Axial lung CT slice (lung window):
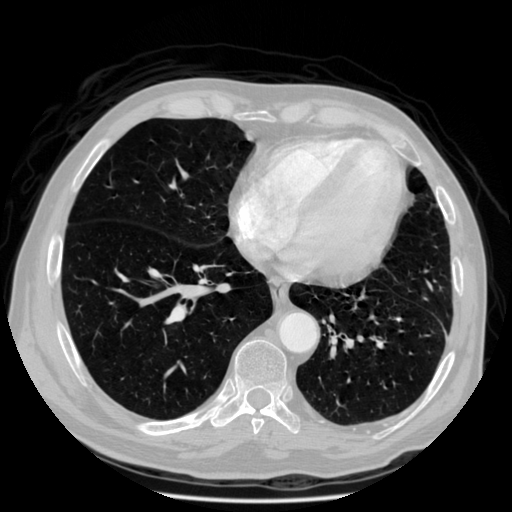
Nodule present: no